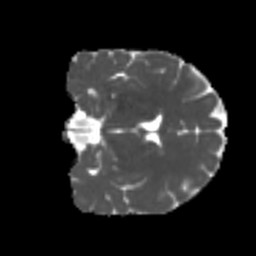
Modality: MD
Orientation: coronal
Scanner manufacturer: siemens
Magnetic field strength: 3 T
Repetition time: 4 s
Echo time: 0.0594 s